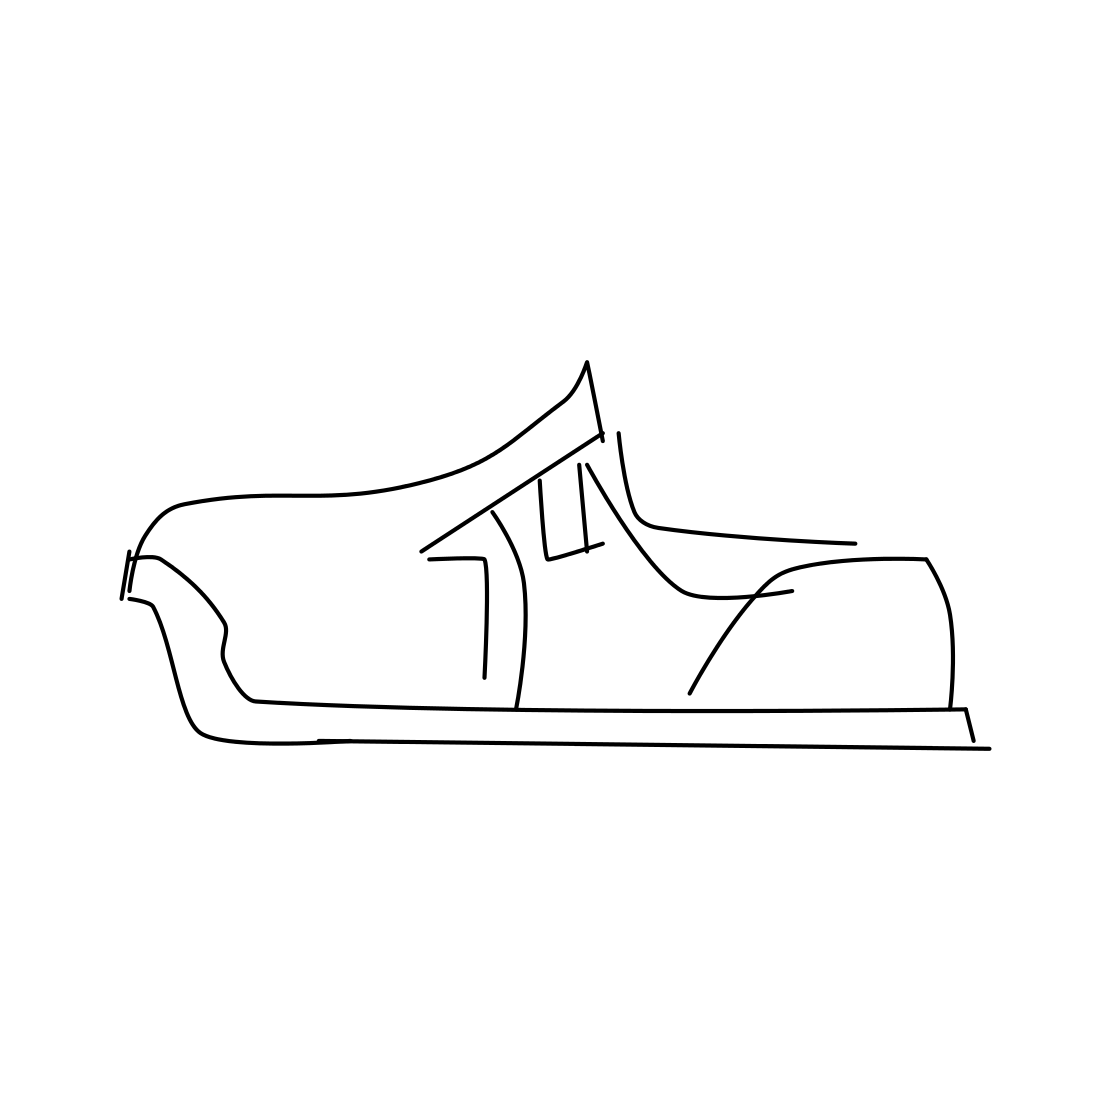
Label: shoe